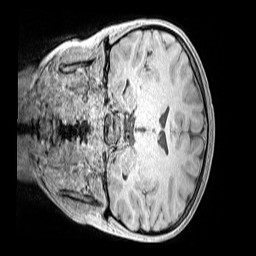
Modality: MP2RAGE
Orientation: coronal
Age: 10
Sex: female
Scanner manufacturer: siemens
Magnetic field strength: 3 T
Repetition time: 4 s
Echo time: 0.00299 s